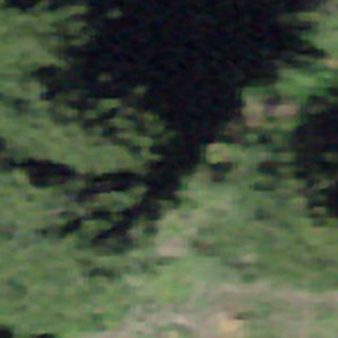
Label: other